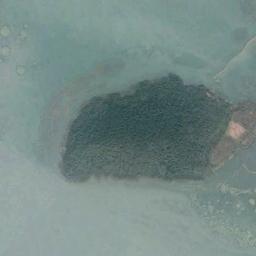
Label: island